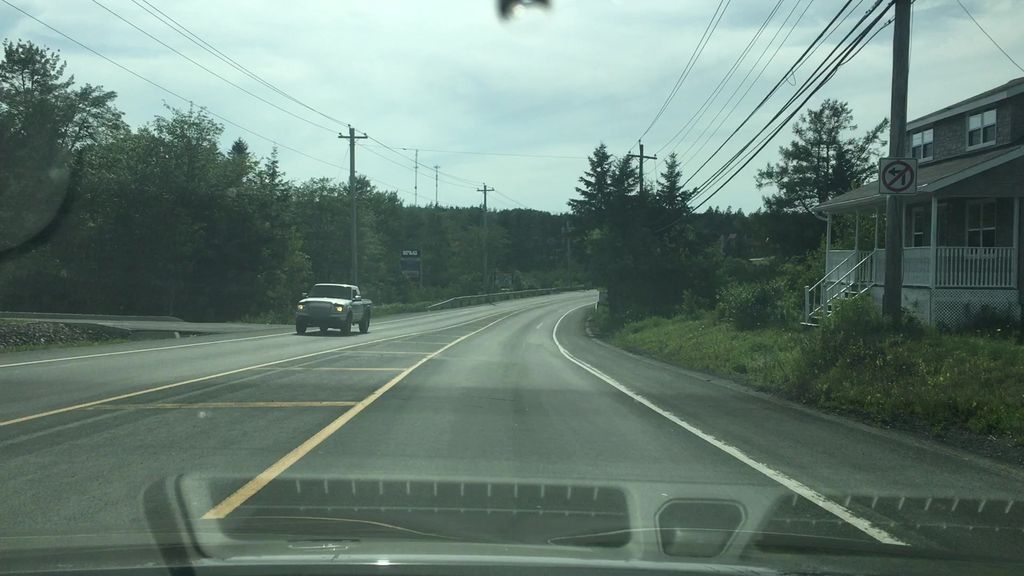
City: halifax